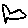
Label: fish